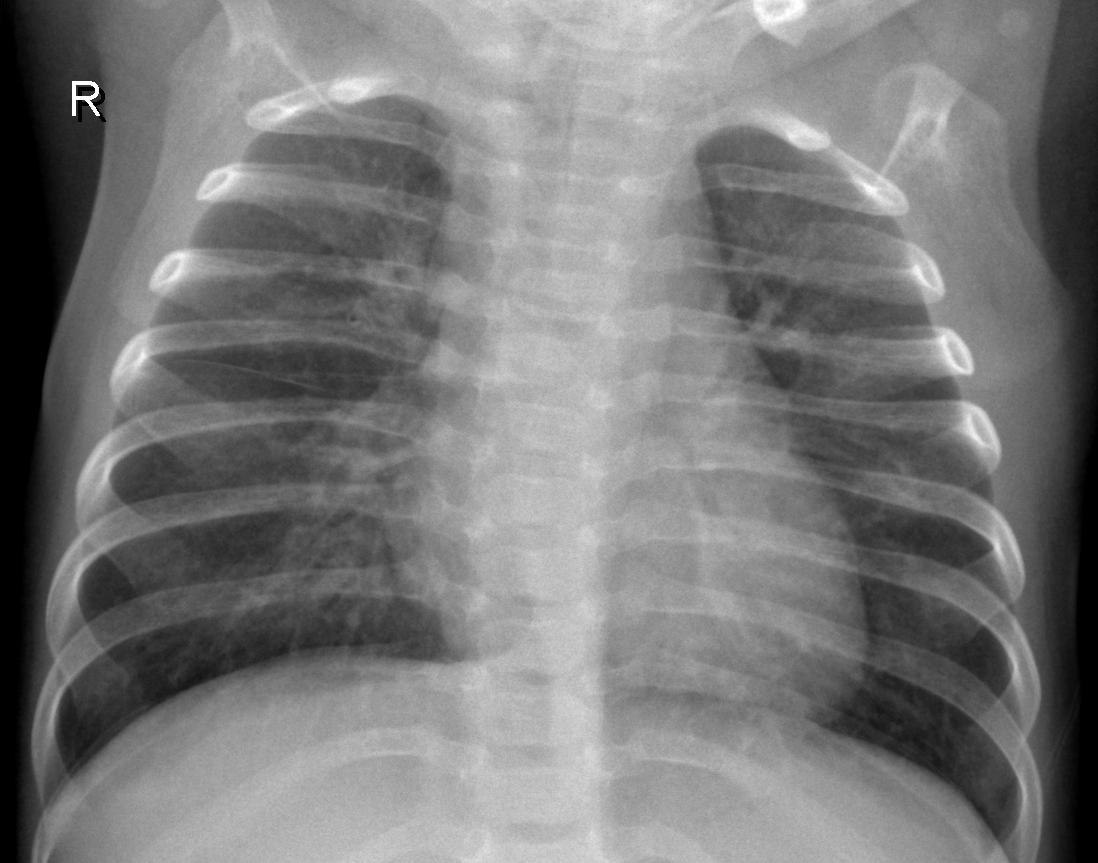
Diagnosis: PNEUMONIA